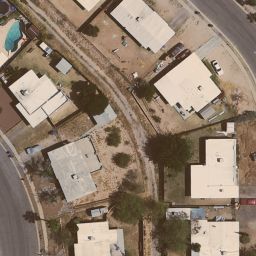
Label: residential